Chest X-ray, AP view. Patient: 33 years old, sex F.
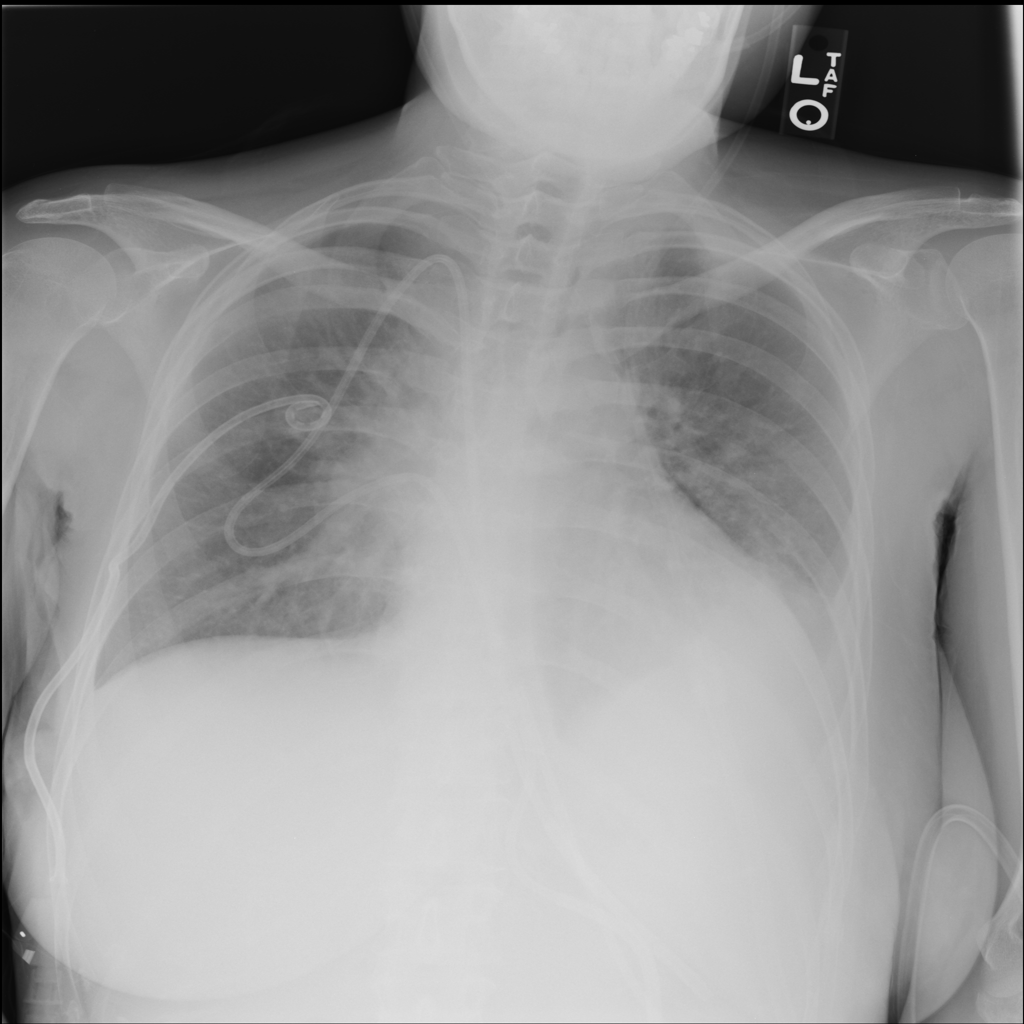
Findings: Effusion